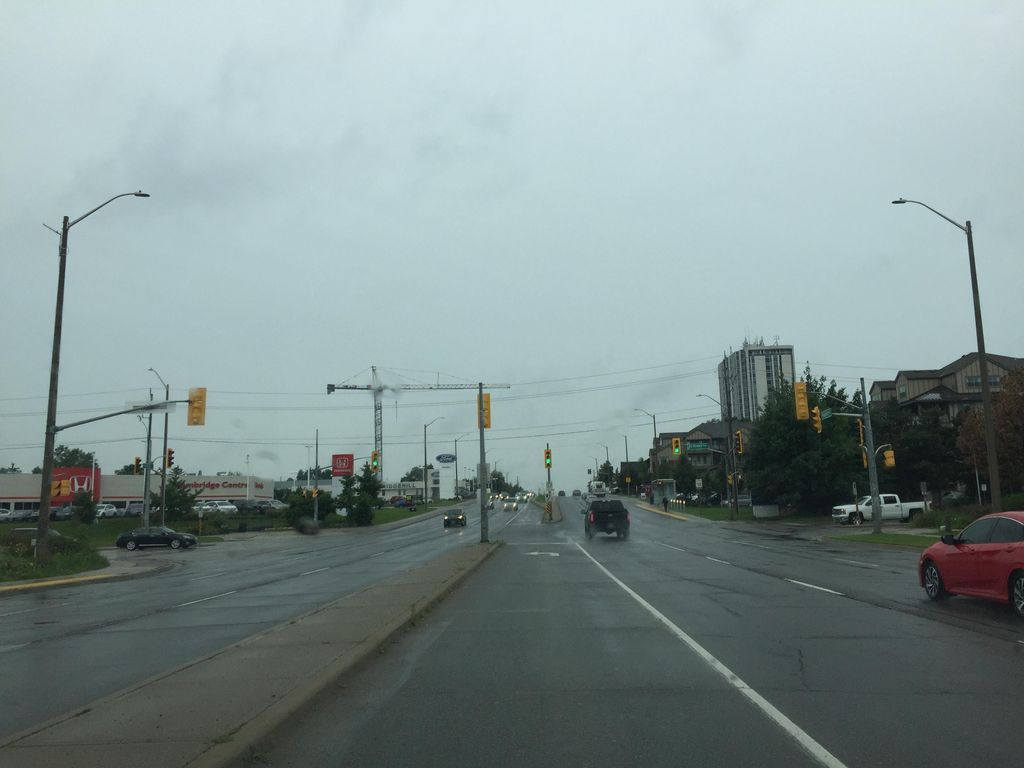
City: kitchener-waterloo